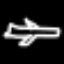
Label: airplane